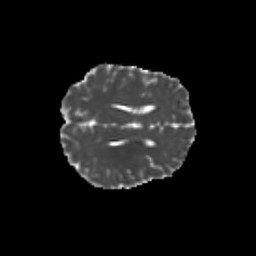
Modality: MD
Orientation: axial
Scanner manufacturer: siemens
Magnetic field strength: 3 T
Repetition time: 9.2 s
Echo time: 0.084 s